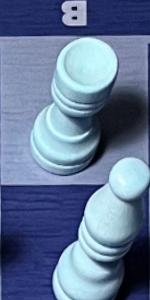
Label: Bishop_White